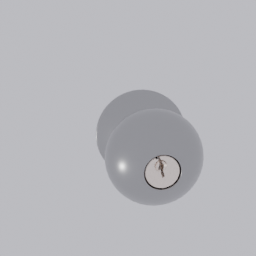
Label: mechanical